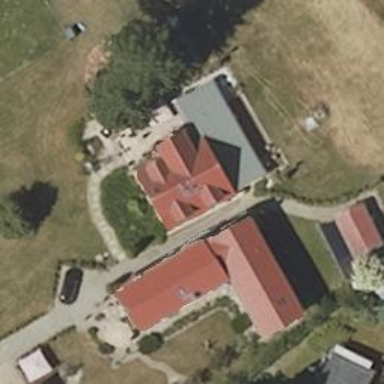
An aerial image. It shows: Simple and straightforward house.